Question: I'm opening an 8-bit image with both Pillow and Scikit-image. Scikit-image gives three bytes per pixel, but Pillow gives one byte per pixel.
I've used the following code to open this image:

'''
im1 = skimage.io.imread(img_address)
im2 = Image.open(img_address)
'''
results:
'''
>>>im1[0,0]
array([153, 153, 153], dtype=uint8)
'''
'''
>>>im2.getpixel((0,0))
13
'''
I want to know how is converted to .
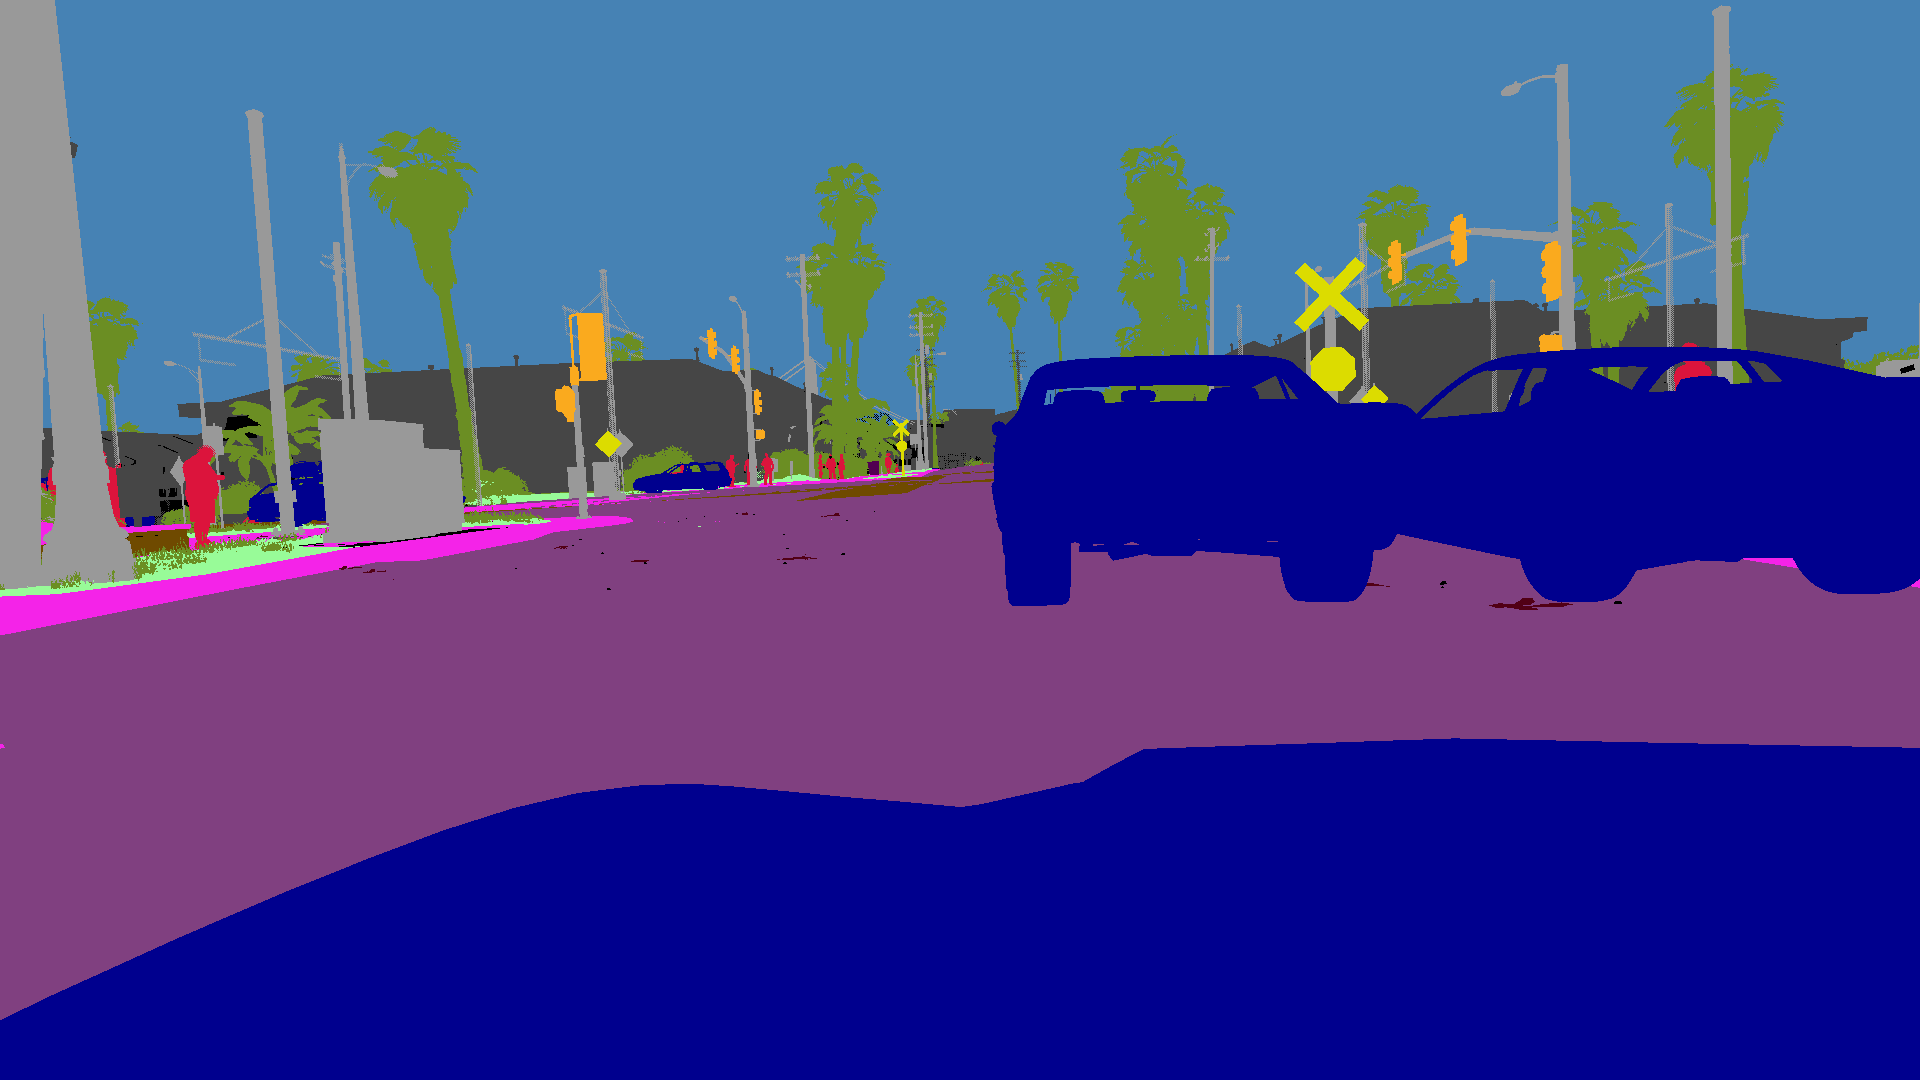
Answer: Your PNG file seems to be a Pallete encoded PNG file. A pixel in such a file is described by an integer value in a PNG type palette, thus reducing the file size. To view your file in RGB you need to convert the image to RGB with 'im = im.convert('RGB')'.
If you then request the pixel value with 'im.getpixel((0,0))'you will get the '(153, 153, 153)' that you expect to get.
To summarise, scikit-image package does the PNG conversion automatically, while pillow returns you the raw data and leaves it to you to convert the image to RGB
More on the PNG palette from [libpng.org][1]
'''
8.5.1. Palette-Based
Palette-based images, also known as colormapped or index-color images, use the PLTE chunk and are supported in four pixel depths: 1, 2, 4, and 8 bits, corresponding to a maximum of 2, 4, 16, or 256 palette entries. Unlike GIF images, however, fewer than the maximum number of entries may be present. On the other hand, GIF does support pixel depths of 3, 5, 6, and 7 bits; 6-bit (64-color) images, in particular, are common on the World Wide Web.
TIFF also supports palette images, but baseline TIFF allows only 4- and 8-bit pixel depths. Perhaps a more useful comparison is with the superset of baseline TIFF that is supported by Sam Leffler's free libtiff, which has become the software industry's unofficial standard for TIFF decoding. libtiff supports palette bit depths of 1, 2, 4, 8, and 16 bits. Unlike PNG and GIF, however, the TIFF palette always uses 16-bit integers for each red, green, and blue value, and as with GIF, all 2bit depth entries must be present in the file. Nor is there any provision for compression of the palette data--so a 16-bit TIFF palette would require 384 KB all by itself.
[1]: http://www.libpng.org/pub/png/book/chapter08.html
'''